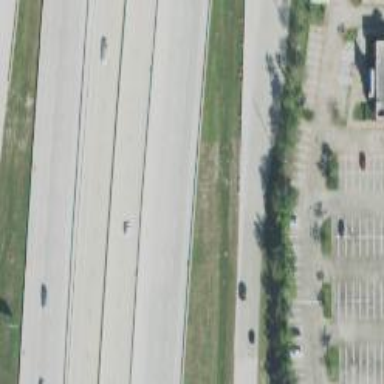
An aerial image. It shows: Secondary road with frontage road alongside.